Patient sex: M
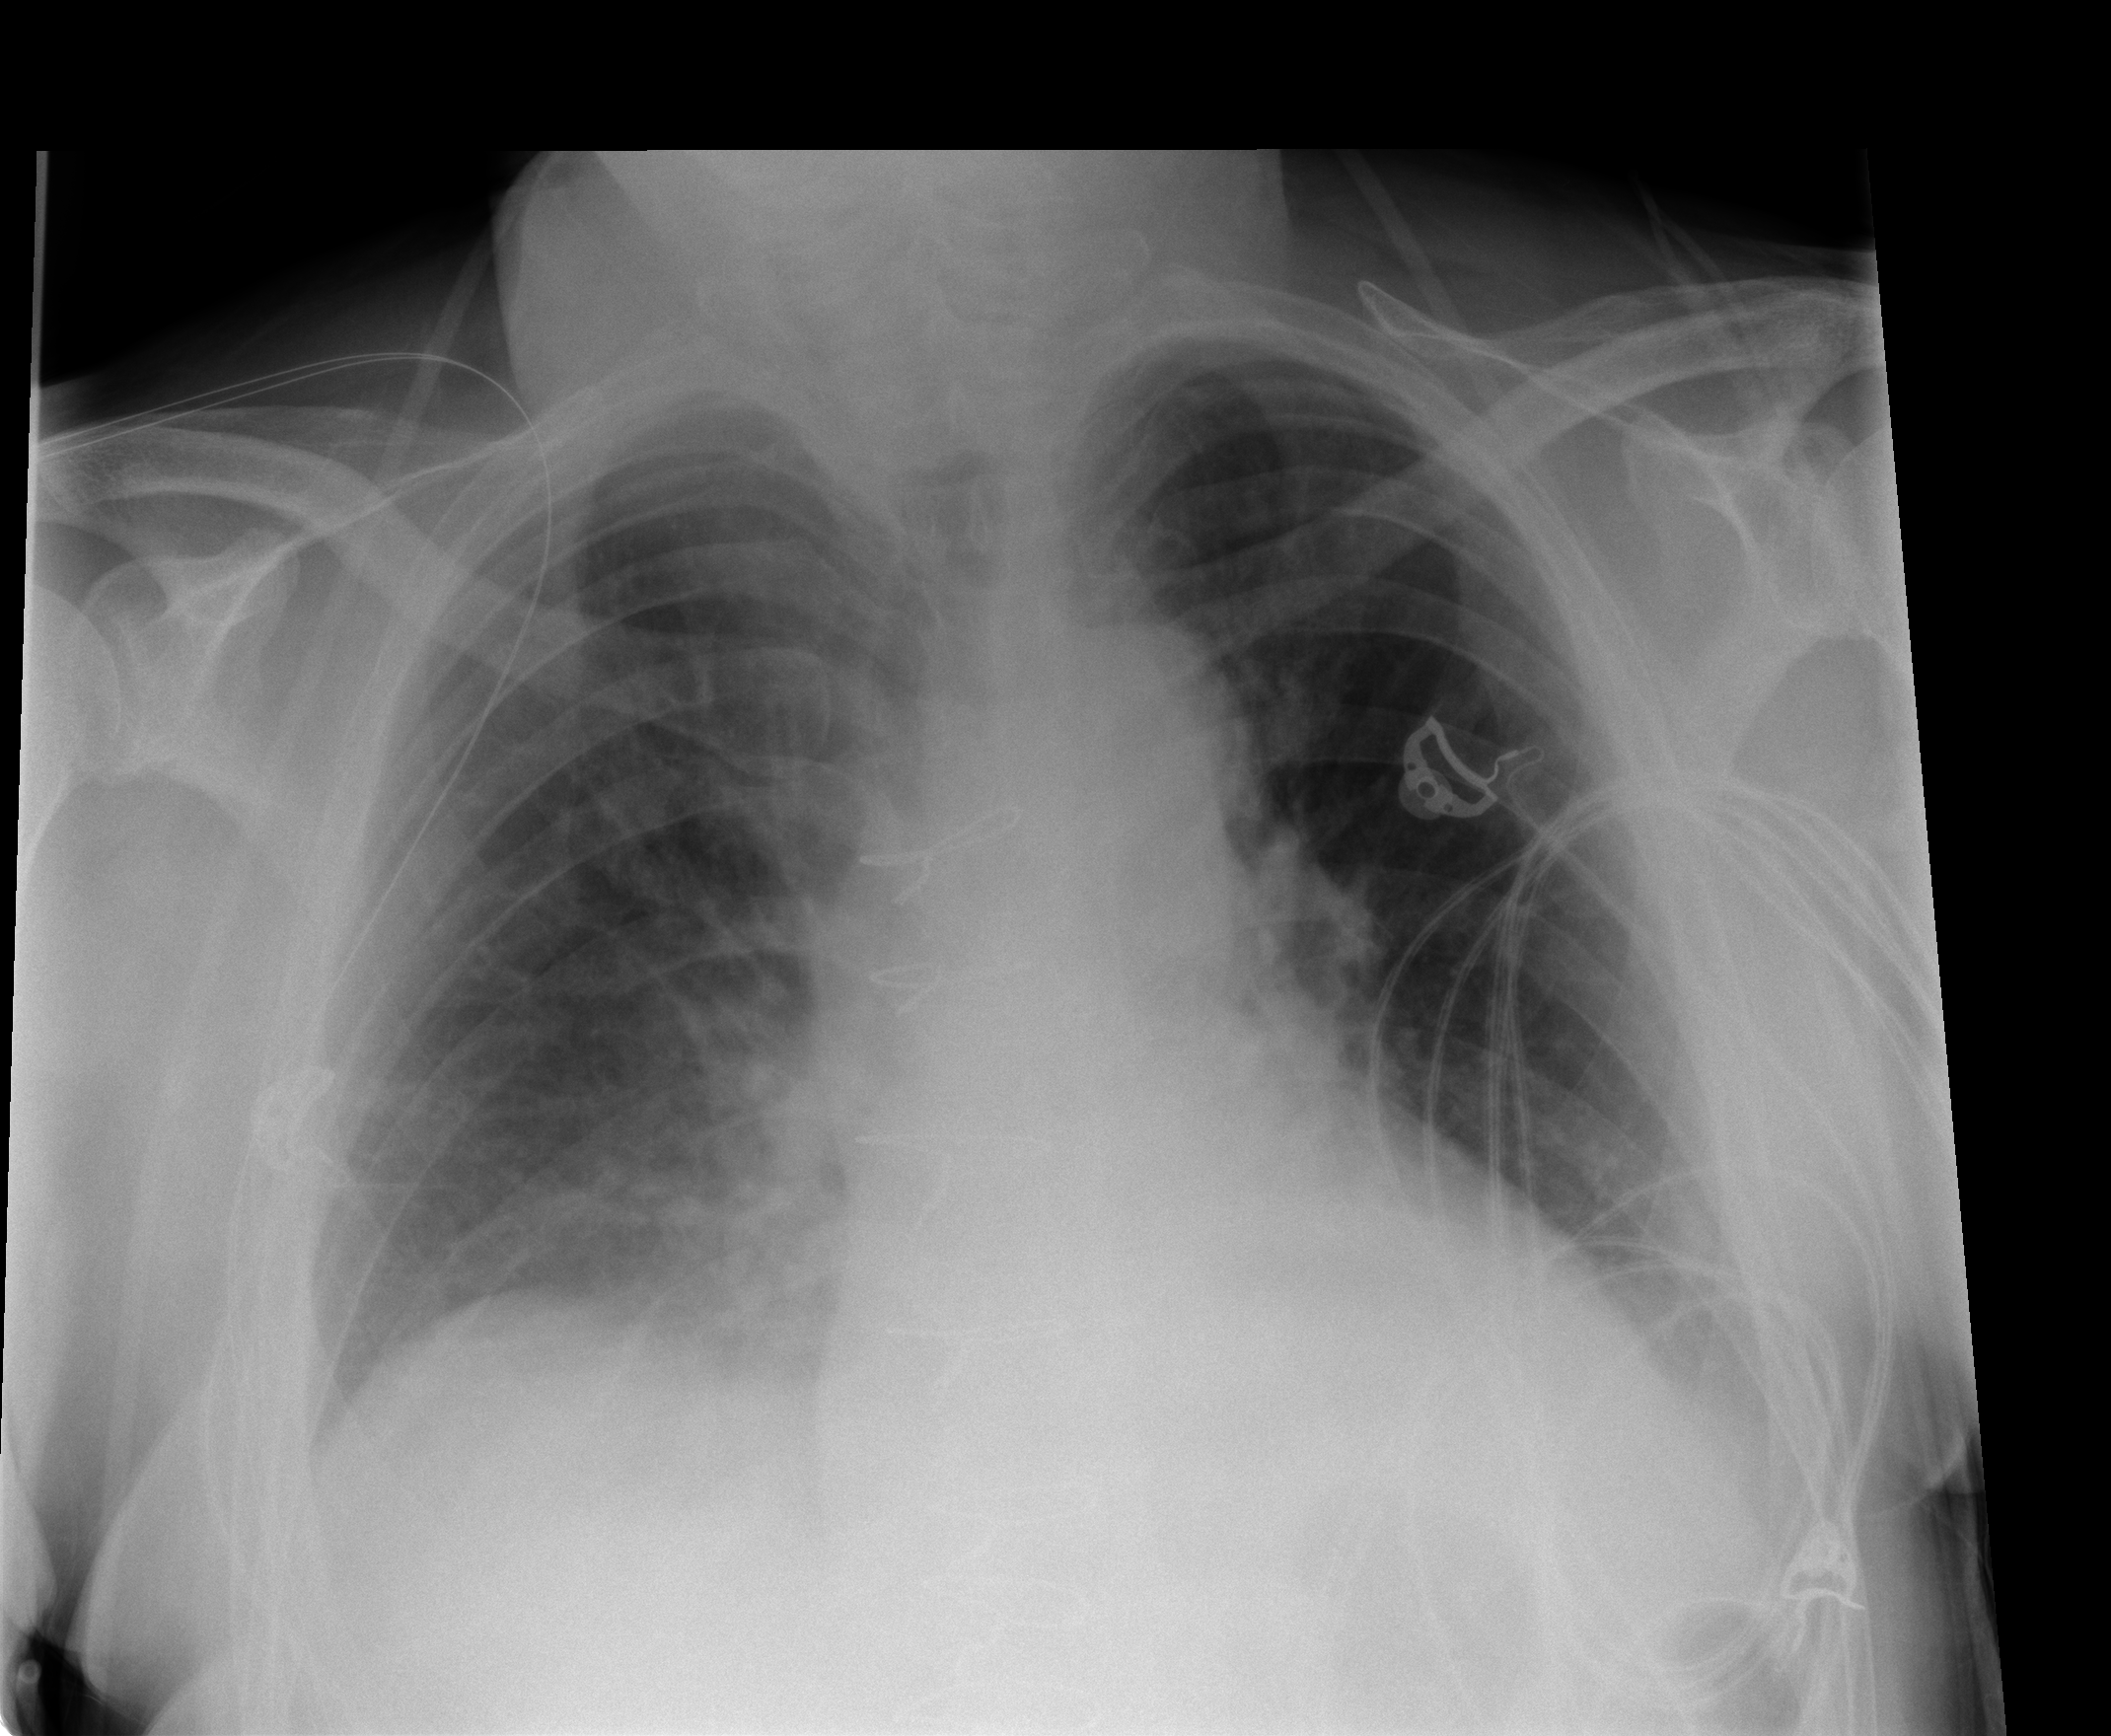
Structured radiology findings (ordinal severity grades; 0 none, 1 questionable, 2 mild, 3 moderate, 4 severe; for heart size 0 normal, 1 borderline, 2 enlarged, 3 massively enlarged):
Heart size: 2
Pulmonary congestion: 2
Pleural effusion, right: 3
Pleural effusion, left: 2
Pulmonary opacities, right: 2
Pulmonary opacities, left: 0
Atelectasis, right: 2
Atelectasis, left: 2